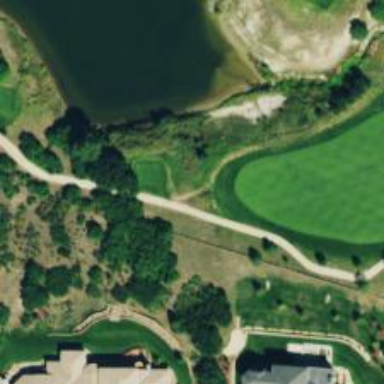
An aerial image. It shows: Path for both road and golf.